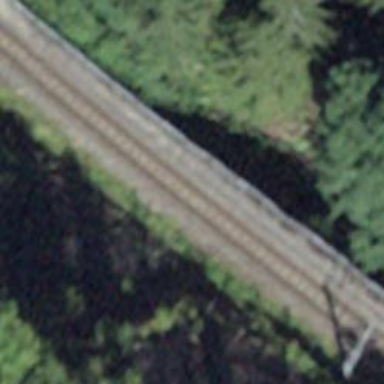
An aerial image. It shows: Narrow-gauge railway bridge with electrified tracks and single track passing over it.